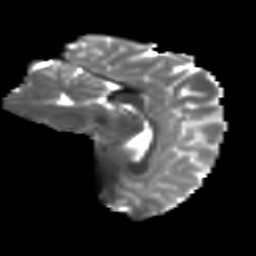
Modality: T2w
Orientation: sagittal
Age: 17
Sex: female
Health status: ill
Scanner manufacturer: ge
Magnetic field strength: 3 T
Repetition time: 6.776 s
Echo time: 0.0794 s